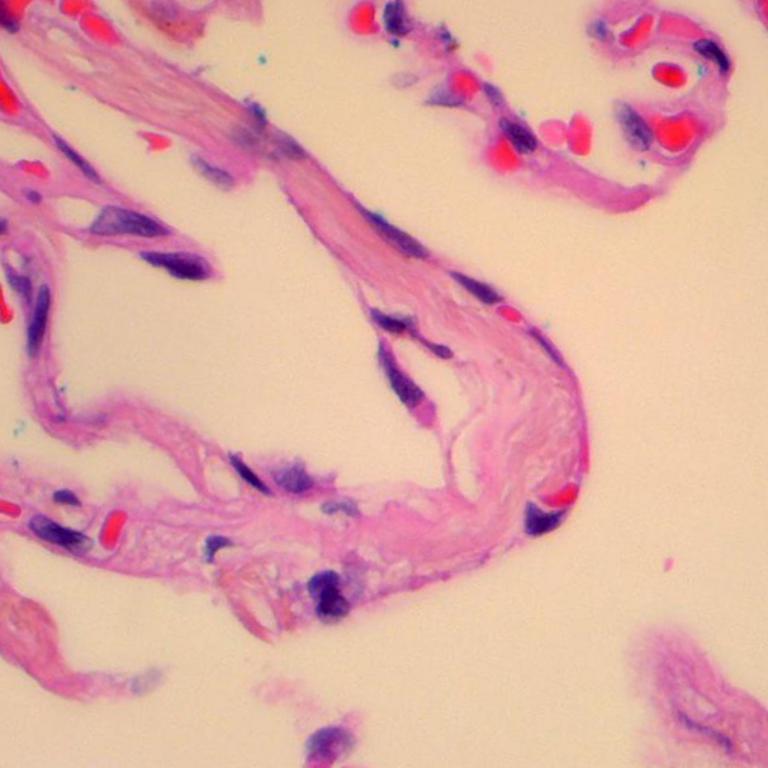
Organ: lung
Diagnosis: benign